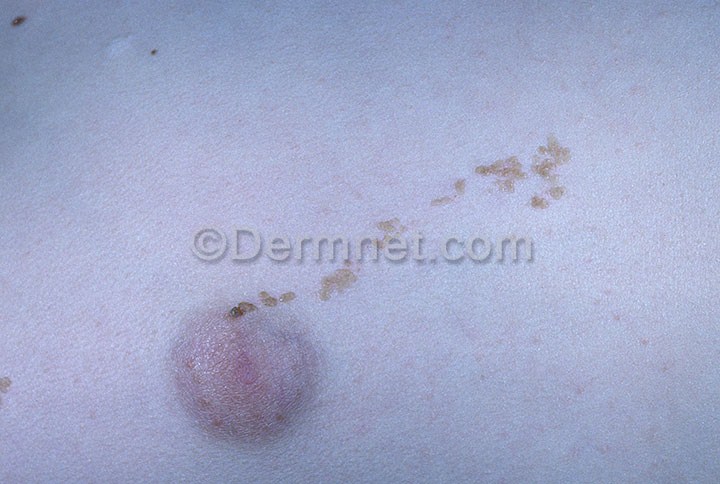
Disease: Seborrheic Keratoses and other Benign Tumors